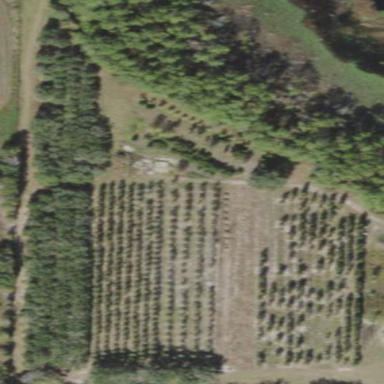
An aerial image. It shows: Plant nursery specializing in trees.